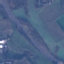
Land use / land cover class: Highway